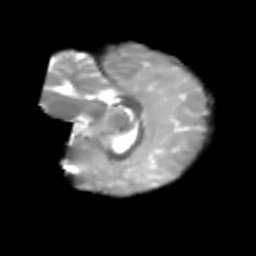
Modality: T2w
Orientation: sagittal
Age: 6
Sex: female
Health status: healthy